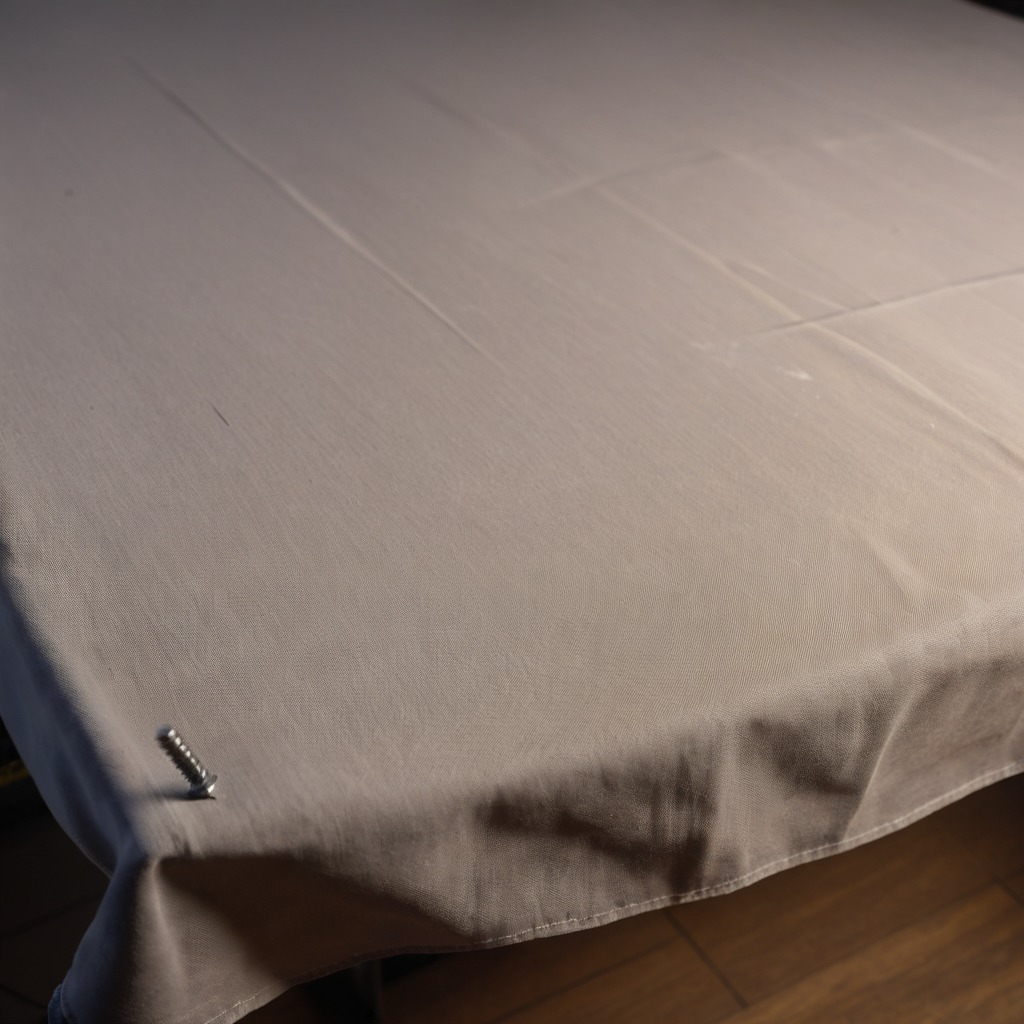
A metal screw lying on a wooden table inside a workshop at night with soft shadows worn but beneath the cloth.